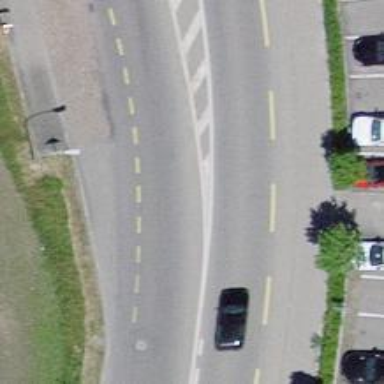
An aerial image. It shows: Primary highway with designated cycle lane.